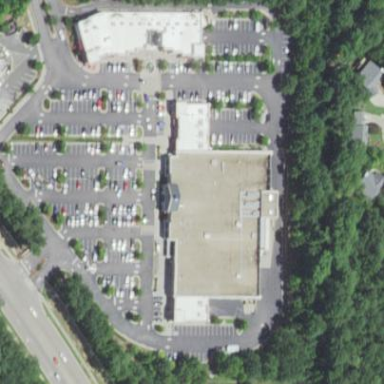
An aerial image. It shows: Retail building housing supermarket.